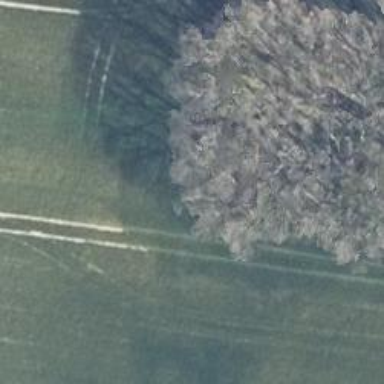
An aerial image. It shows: Hunting stand.